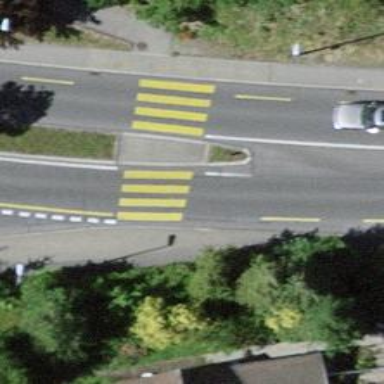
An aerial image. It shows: Uncontrolled zebra crossing with notable zebra markings.